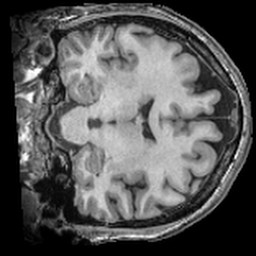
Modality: T1w
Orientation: coronal
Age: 47
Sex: female
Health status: ill
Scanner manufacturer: ge
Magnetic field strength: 3 T
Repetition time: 0.008164 s
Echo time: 0.003184 s